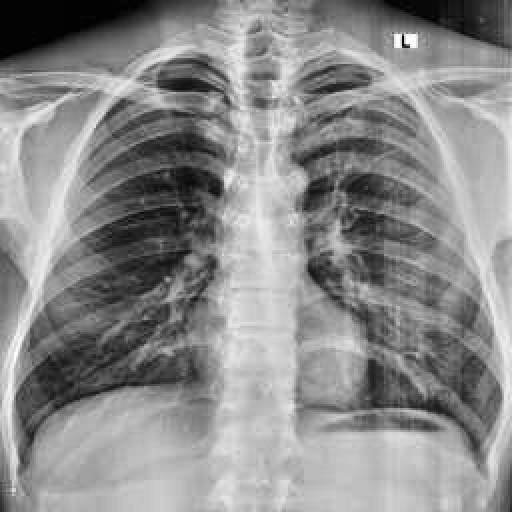
Finding: NORMAL